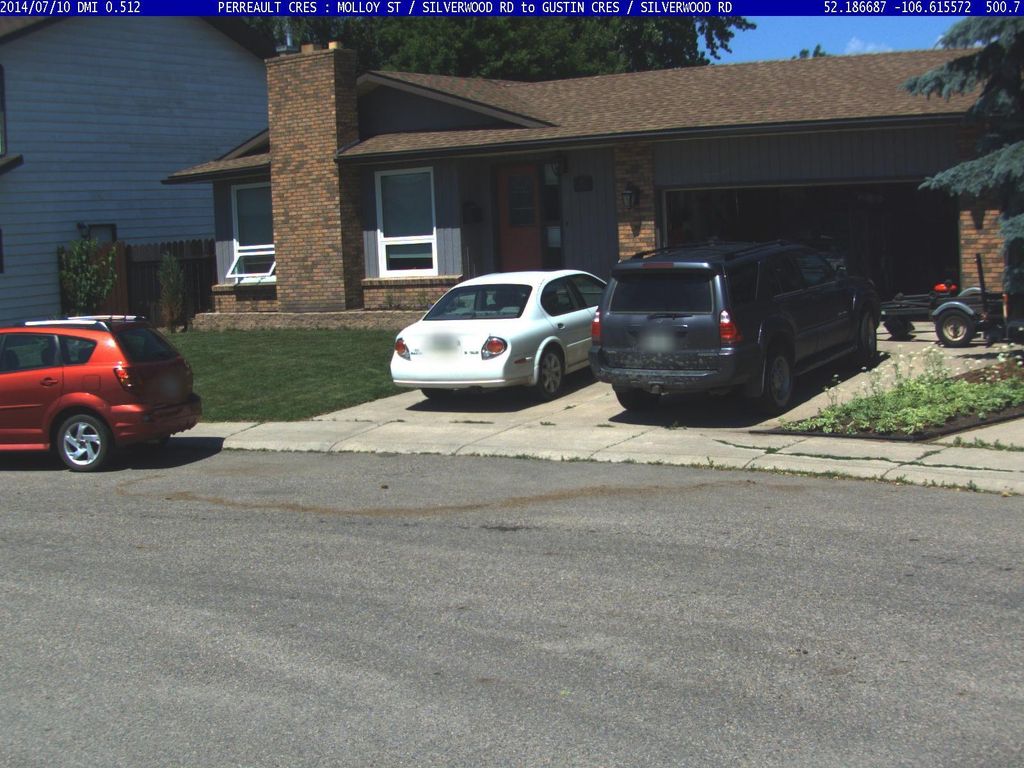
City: saskatoon